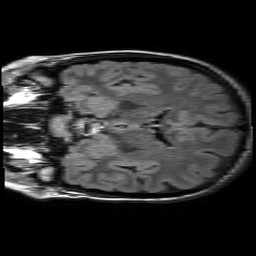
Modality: FLAIR
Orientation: coronal
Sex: female
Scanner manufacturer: philips
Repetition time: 11 s
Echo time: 0.125 s